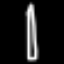
Label: pencil